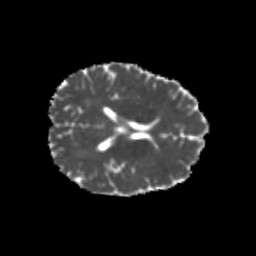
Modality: MD
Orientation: axial
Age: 23
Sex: female
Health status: healthy
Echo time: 0.074 s